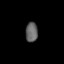
Tissue: lung
Cell type: Epithelial cells
Senescence score: 0.1501
Nuclear area (px): 240
Mean DAPI intensity: 96.633